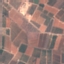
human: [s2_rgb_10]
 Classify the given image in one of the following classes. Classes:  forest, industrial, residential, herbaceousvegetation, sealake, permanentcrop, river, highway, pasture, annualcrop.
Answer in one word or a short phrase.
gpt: PermanentCrop